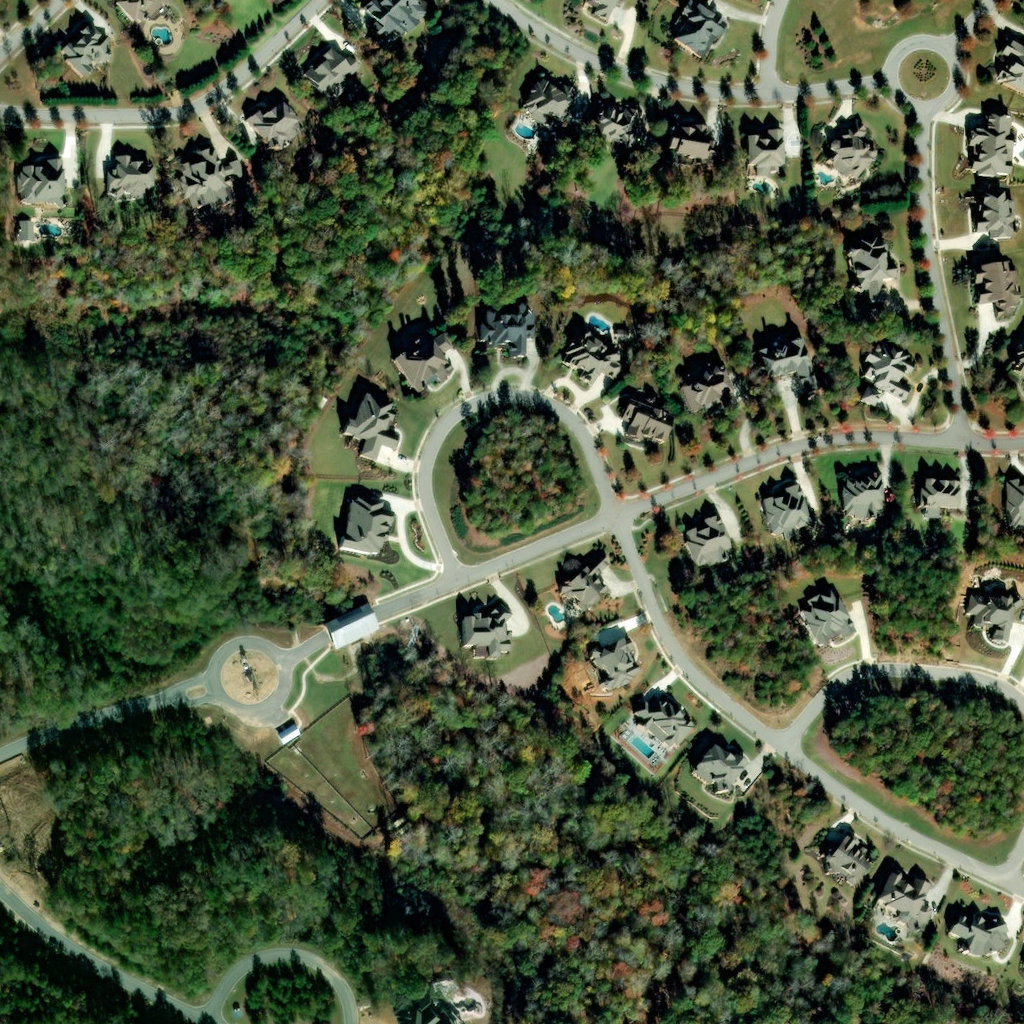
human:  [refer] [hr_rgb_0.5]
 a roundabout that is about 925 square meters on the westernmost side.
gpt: <box>[[20, 62, 28, 70, 0]]</box>